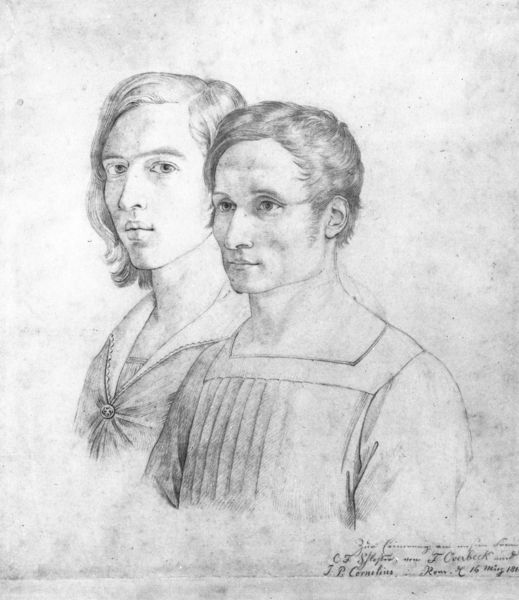
Titel: Doppelbildnis Peter von Cornelius und Friedrich Overbeck
Künstler: Friedrich Overbeck
Institution: München, Privatbesitz
Schlagwörter: mann, weiß, menschen, brust, frau, frisur, haar, kleid, mund, männer, nase, ohr, profil, zeichnung, blick, hemd, jung, augen, falten, gesicht, kleidung, kragen, bild, bildnis, hals, portrait, porträt, signatur, gewand, haare, paar, bruststück, knopf, lippen, ohren, renaissance, schrift, italien, zwei, studie, grafik, büste, junge, doppelportrait, unterschrift, radierung, schwarzweiß, text, bleistift, jüngling, halbprofil, naturalistisch, brüder, cornelius, hintereinander, blcik, rext, knopd, männen